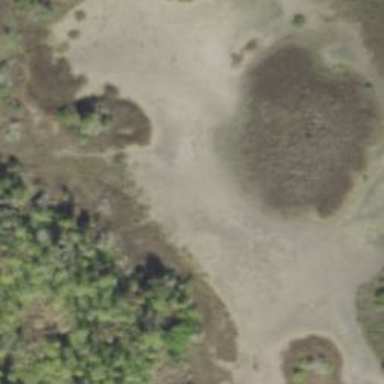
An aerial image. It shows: Tidalflat wetland.